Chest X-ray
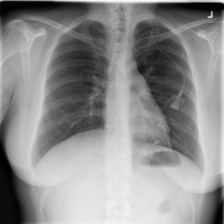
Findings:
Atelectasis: negative
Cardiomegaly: negative
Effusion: negative
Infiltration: positive
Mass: negative
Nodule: negative
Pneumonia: negative
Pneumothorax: negative
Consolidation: negative
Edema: negative
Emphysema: negative
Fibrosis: negative
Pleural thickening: negative
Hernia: negative